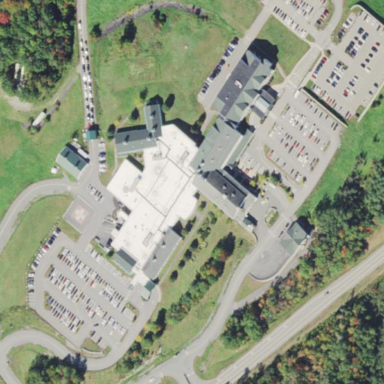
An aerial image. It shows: Healthcare facility identified as hospital.